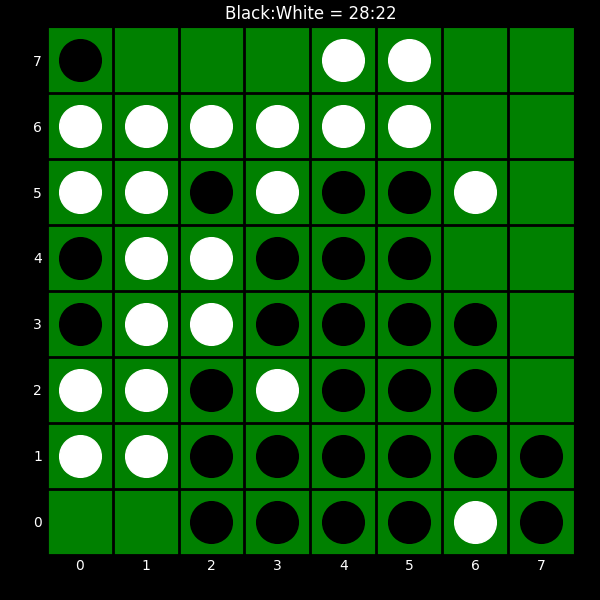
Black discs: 28
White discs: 22